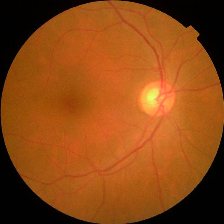
Diabetic retinopathy grade: No DR